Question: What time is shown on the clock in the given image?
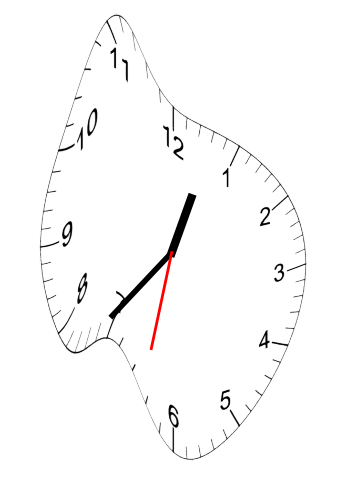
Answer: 12:36:32